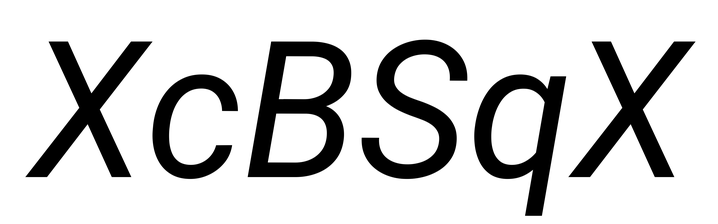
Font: Roboto-Italic_Italic